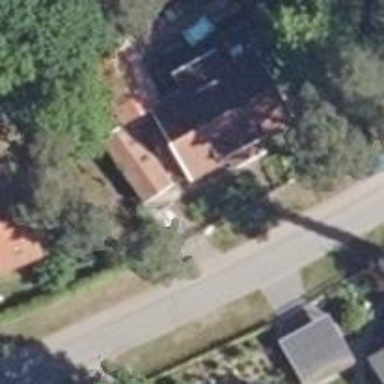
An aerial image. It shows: Simple house.